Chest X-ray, AP view. Patient: 52 years old, sex M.
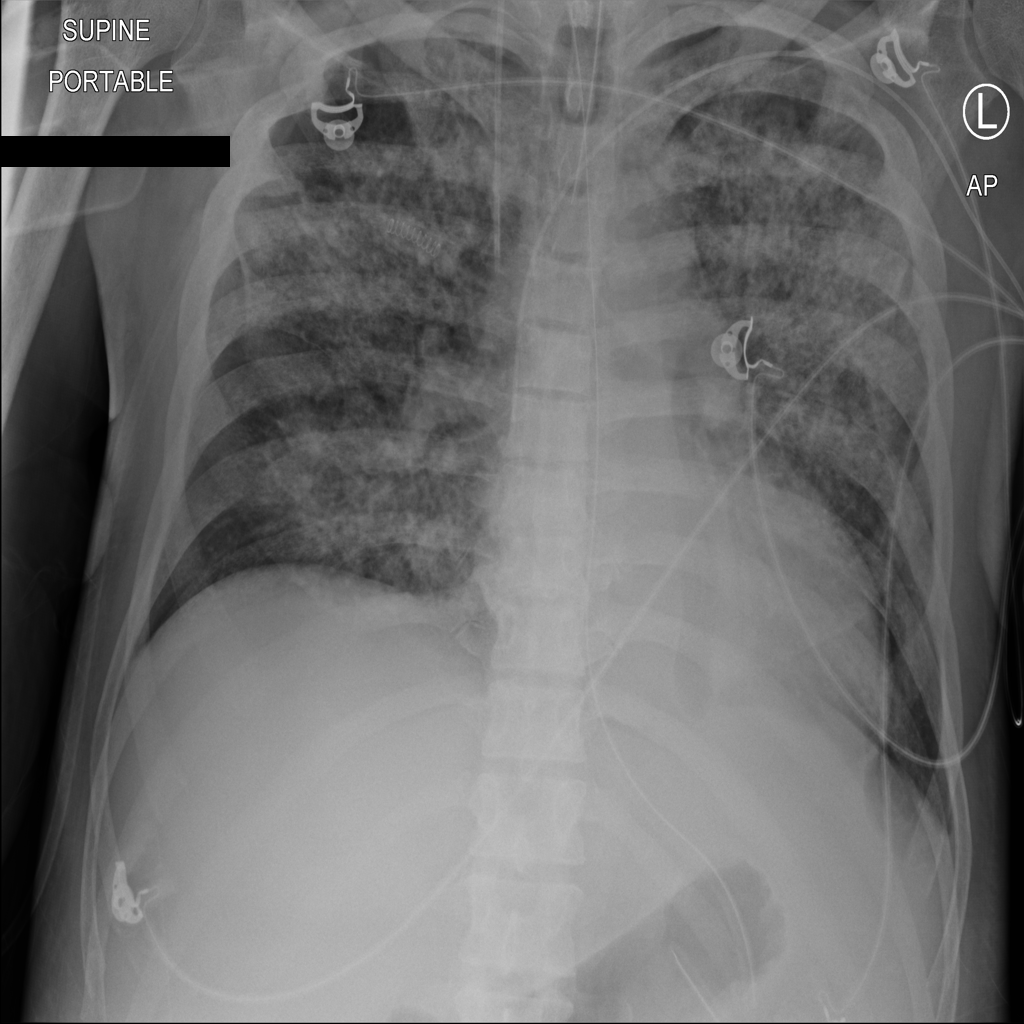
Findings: Consolidation